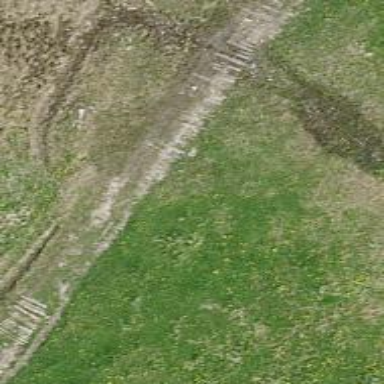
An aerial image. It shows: Track road.